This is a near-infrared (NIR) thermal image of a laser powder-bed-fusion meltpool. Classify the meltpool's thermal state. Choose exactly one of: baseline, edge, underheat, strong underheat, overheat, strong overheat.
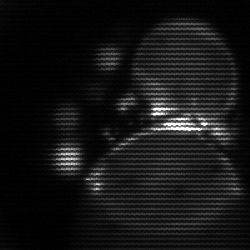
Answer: edge